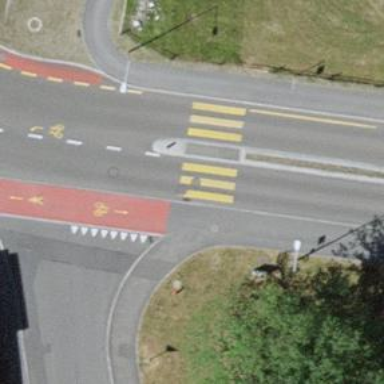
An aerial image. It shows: Uncontrolled zebra crossing with central island. The crossing is marked with zebra stripes.